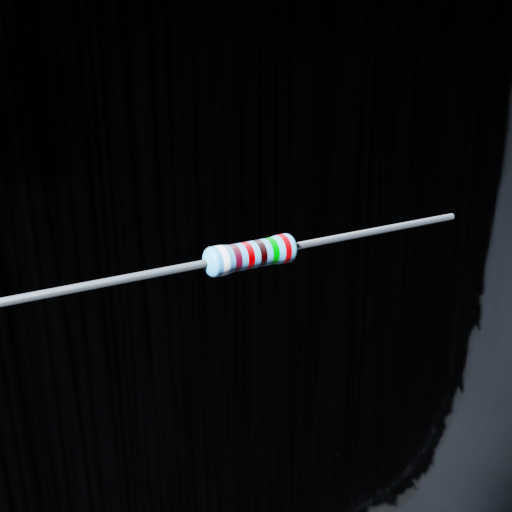
Resistor colour bands (in order): white, brown, red, black, green, red